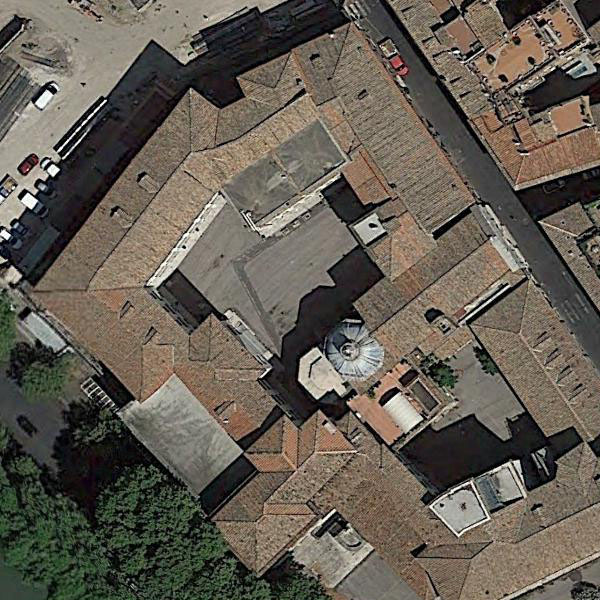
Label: Church